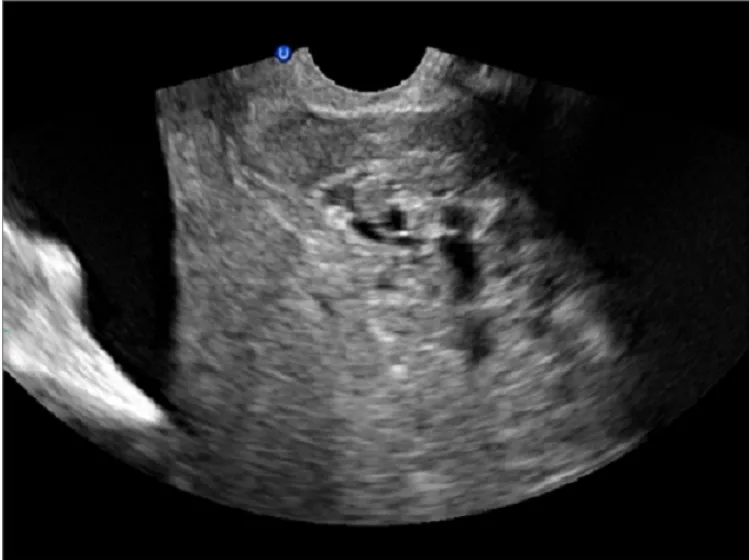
transvaginal ultrasonography showing a heterogeneous mass in the uterine cavity in a patient with Ovarian hyperstimulation syndrome in a spontaneous pregnancy with invasive mole.
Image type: radiology (ultrasound)